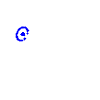
Particle: proton